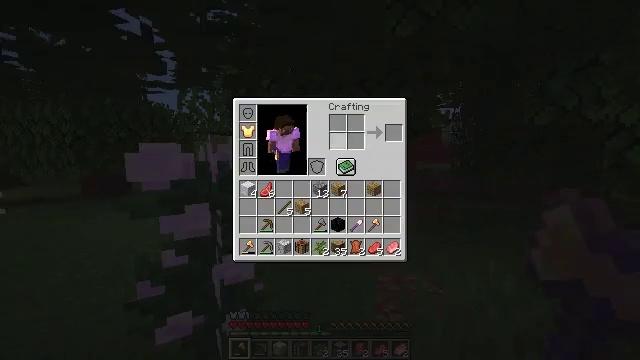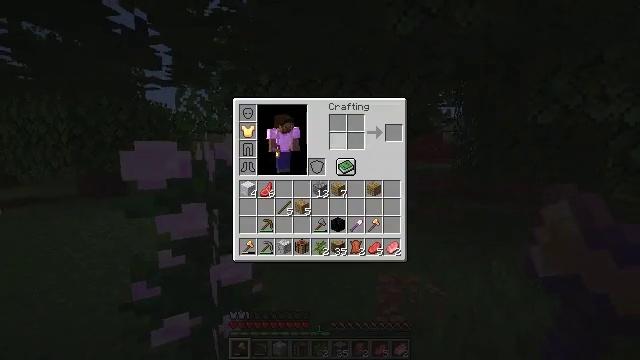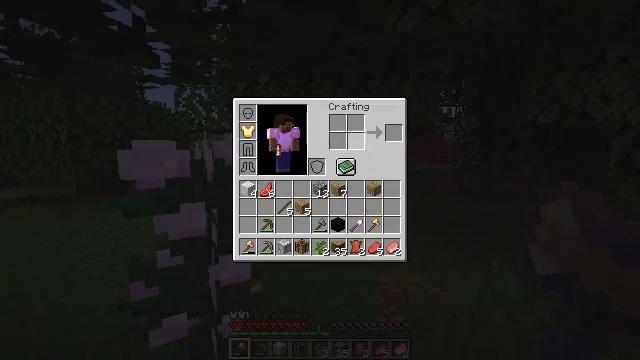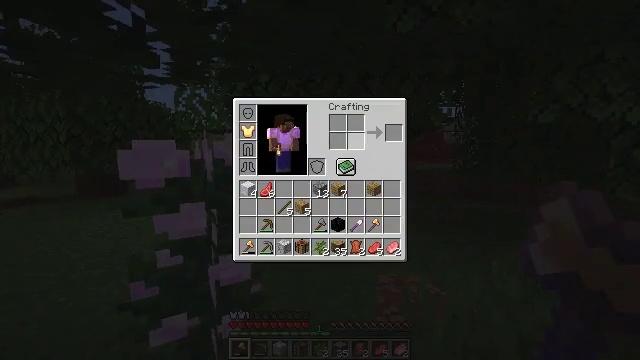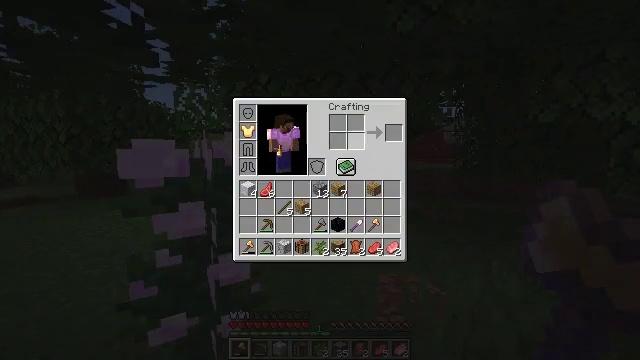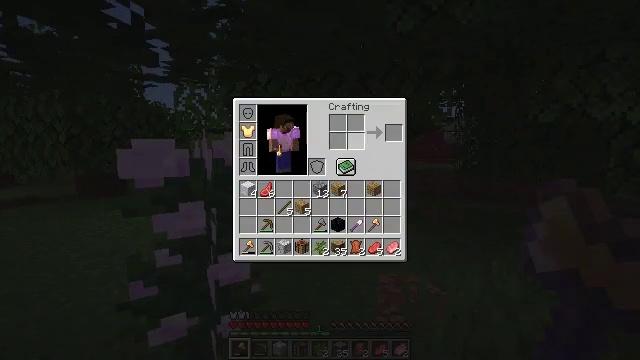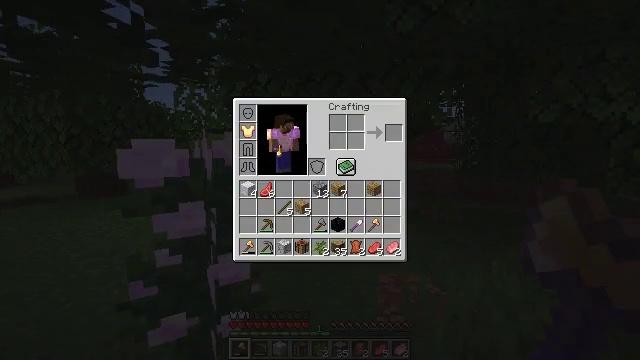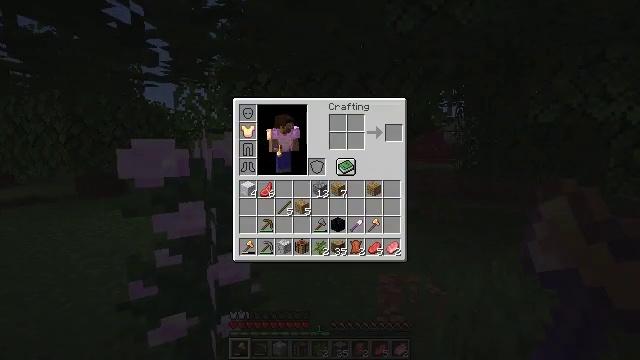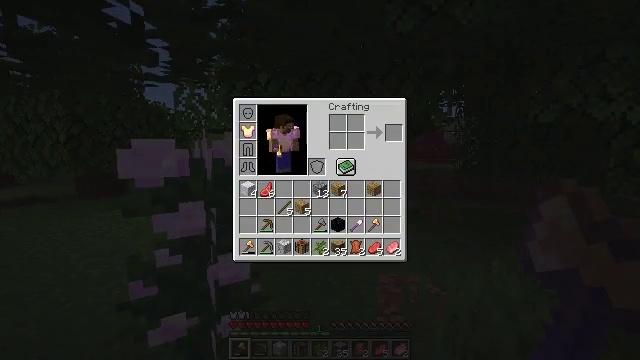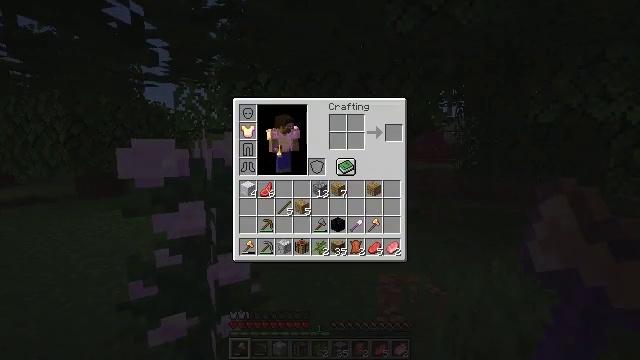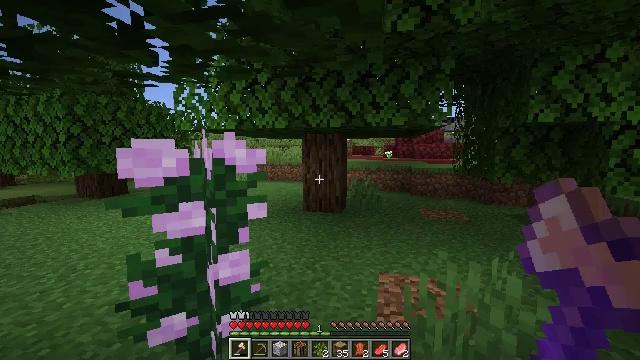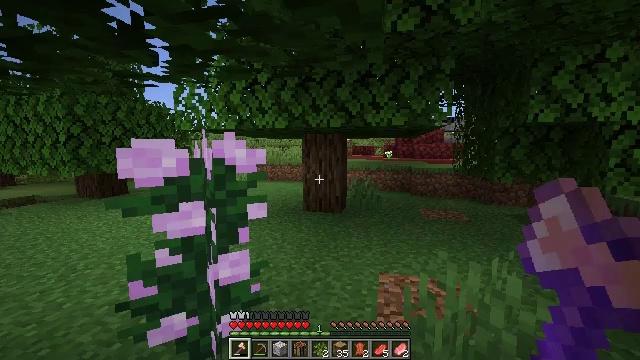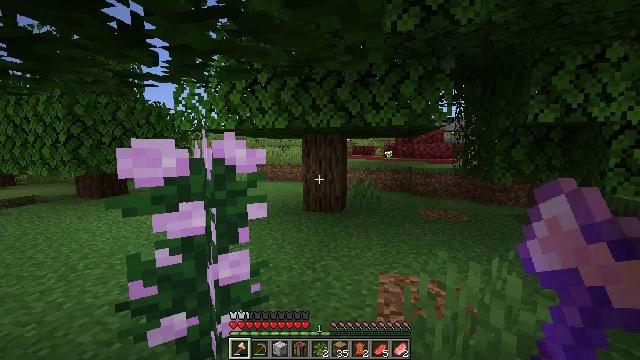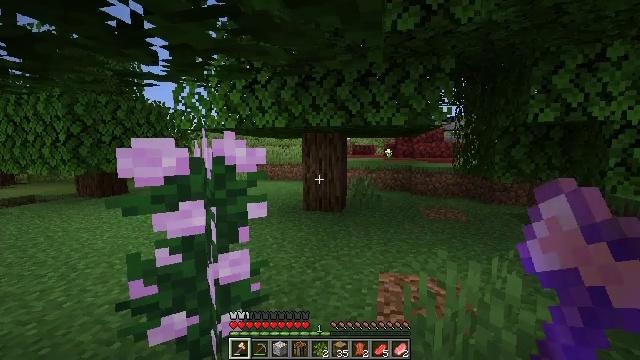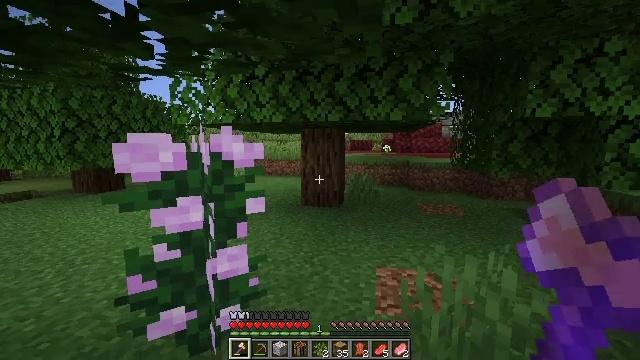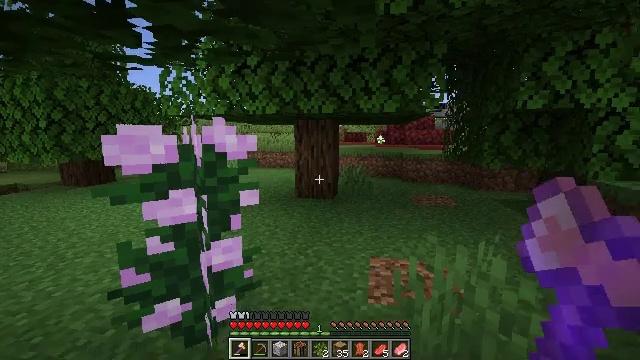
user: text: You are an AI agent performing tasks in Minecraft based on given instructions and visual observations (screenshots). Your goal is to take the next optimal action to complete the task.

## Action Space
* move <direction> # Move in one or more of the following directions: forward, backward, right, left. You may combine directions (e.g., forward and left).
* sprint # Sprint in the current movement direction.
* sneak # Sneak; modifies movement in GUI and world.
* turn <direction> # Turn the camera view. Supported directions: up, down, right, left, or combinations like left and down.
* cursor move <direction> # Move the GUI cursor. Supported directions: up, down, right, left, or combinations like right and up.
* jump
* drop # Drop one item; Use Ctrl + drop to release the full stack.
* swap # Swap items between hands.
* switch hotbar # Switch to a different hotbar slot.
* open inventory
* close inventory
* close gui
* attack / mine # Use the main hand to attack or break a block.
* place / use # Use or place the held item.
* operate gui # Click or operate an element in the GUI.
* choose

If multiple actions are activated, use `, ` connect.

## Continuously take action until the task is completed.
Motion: motion action
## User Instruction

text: Collect oak log for crafting.
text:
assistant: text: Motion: cursor move right
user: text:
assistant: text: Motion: cursor move right
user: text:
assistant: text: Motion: cursor move right
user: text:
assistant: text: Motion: no_op
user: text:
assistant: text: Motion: no_op
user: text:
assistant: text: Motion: no_op
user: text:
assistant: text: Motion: no_op
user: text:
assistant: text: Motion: no_op
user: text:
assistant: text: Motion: no_op
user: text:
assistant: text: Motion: close inventory
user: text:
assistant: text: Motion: close inventory
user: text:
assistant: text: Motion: close inventory
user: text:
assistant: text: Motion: no_op
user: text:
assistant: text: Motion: turn down
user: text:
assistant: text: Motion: turn right and down
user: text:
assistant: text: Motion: open inventory
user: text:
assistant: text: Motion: open inventory
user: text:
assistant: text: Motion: open inventory
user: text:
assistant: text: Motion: no_op
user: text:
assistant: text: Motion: no_op
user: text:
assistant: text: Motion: no_op
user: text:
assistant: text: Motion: no_op
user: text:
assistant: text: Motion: no_op
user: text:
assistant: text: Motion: no_op
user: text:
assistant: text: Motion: no_op
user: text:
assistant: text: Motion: no_op
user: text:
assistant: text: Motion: no_op
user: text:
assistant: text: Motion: close inventory
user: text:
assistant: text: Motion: close inventory
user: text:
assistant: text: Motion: close inventory